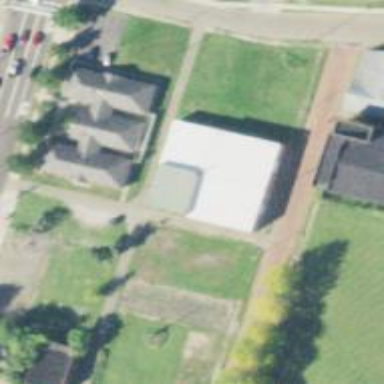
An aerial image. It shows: Alleyway designated as service road.